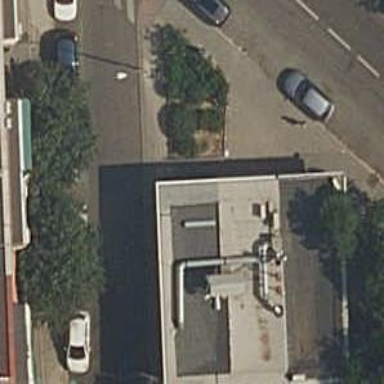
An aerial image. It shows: Cafe.